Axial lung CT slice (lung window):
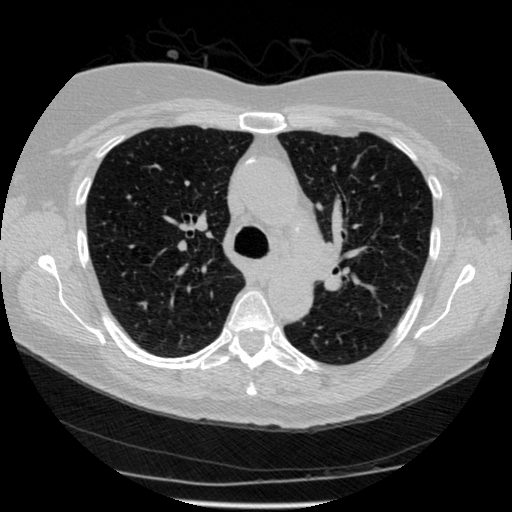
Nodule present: no